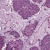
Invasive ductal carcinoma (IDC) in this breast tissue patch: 1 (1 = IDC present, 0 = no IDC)